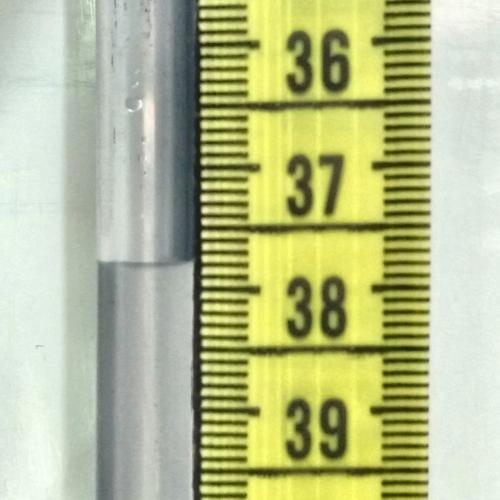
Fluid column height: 37.8 cm